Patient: sex M, age 47
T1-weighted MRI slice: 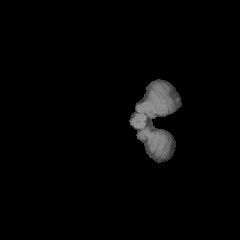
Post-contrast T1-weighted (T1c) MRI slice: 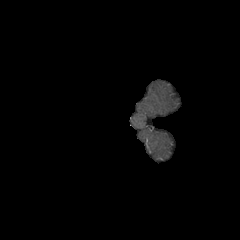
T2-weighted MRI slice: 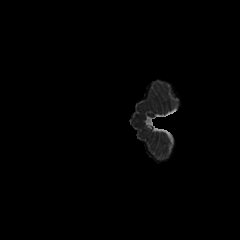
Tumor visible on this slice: no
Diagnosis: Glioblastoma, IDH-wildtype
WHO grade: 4